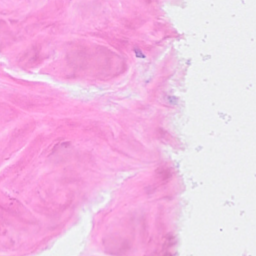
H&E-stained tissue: Breast